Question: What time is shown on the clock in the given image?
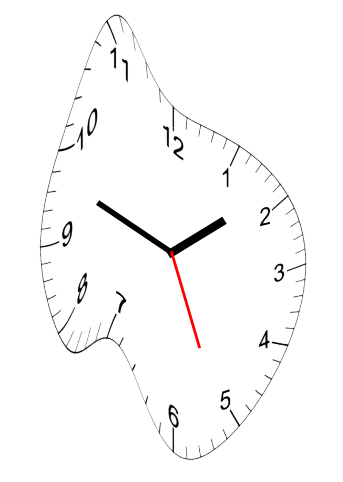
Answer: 01:48:26